Platform: macOS
Application: Arc Browser
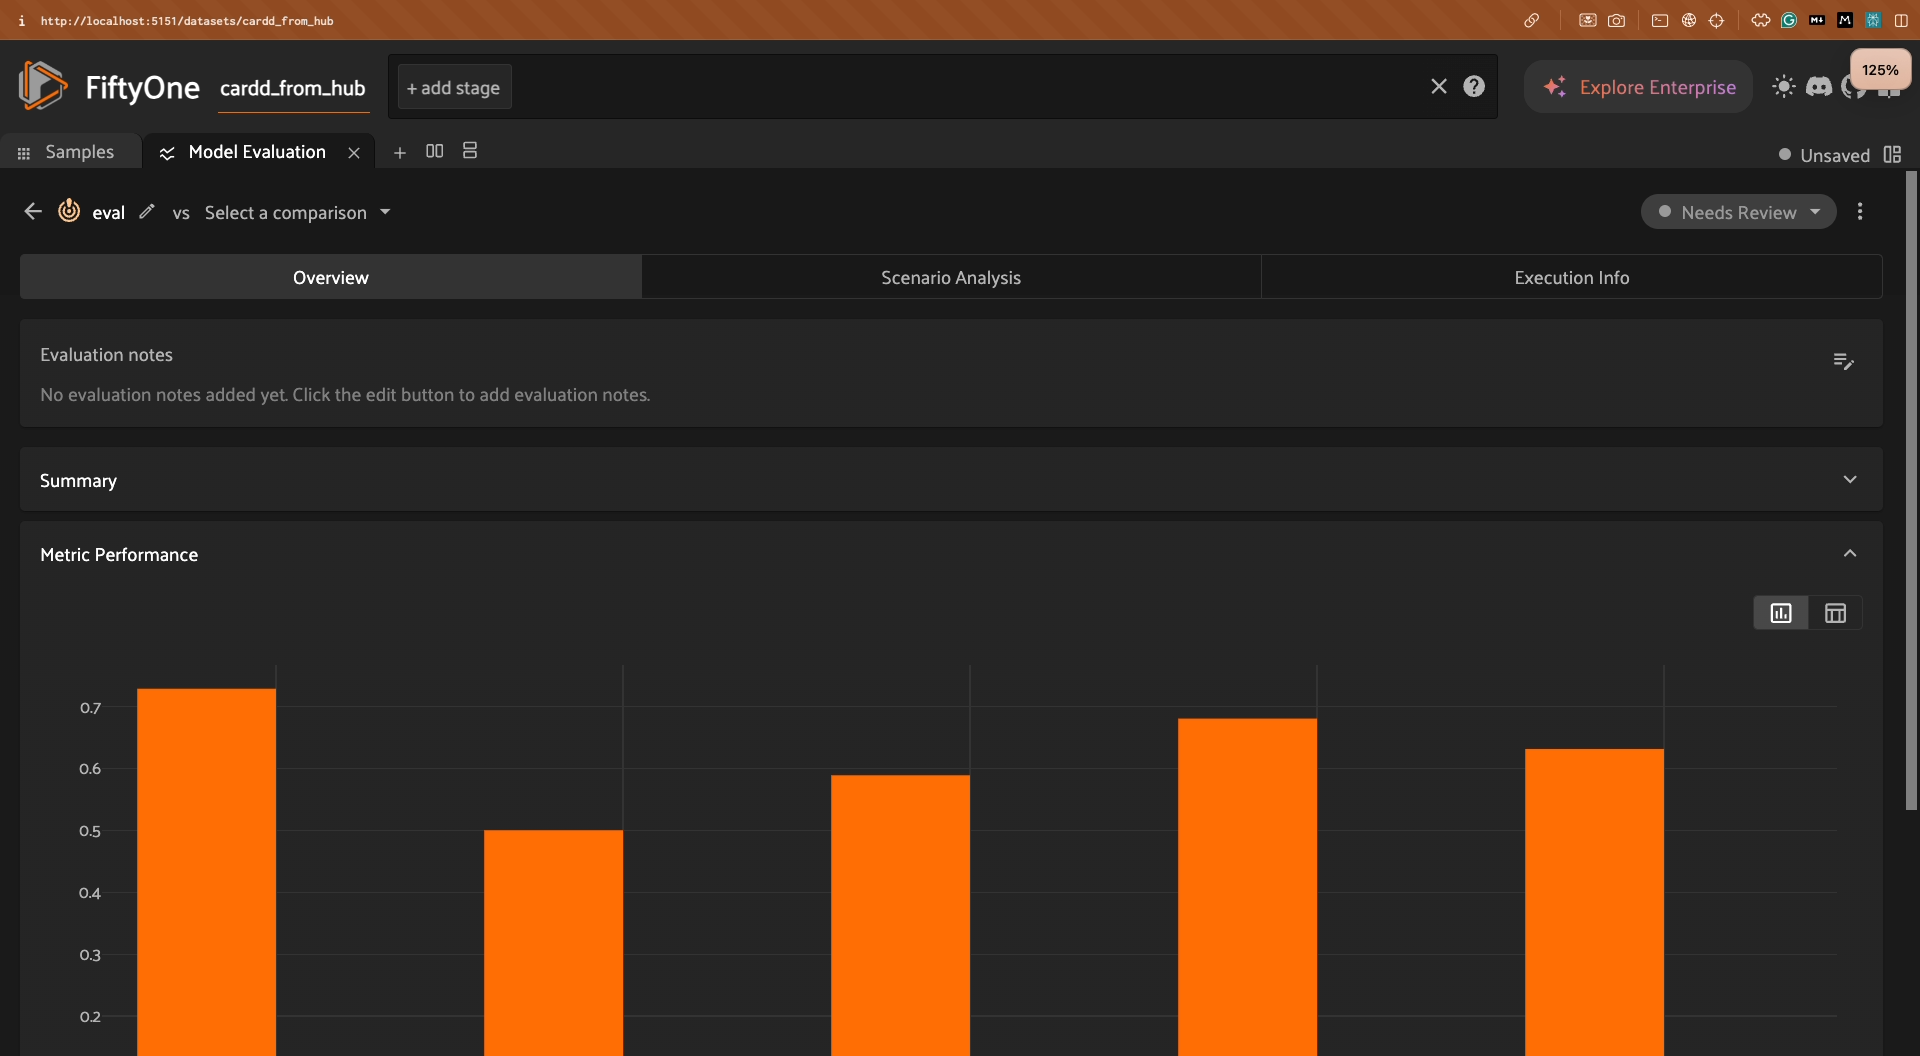
task_description: Open review status menu
action_type: click
element_info: Menu Item
steps_since_start: 1